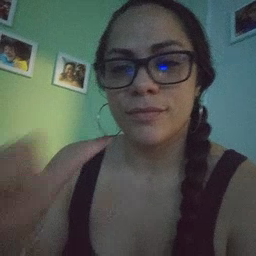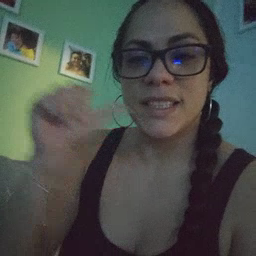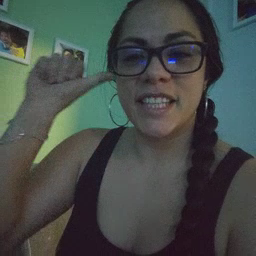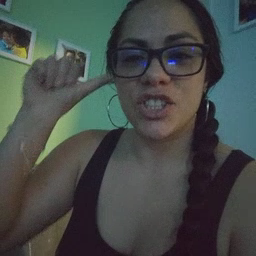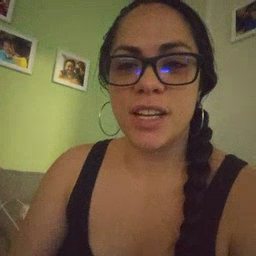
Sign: yesterday